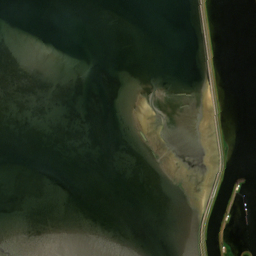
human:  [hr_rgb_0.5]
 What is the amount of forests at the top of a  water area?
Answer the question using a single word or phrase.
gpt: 2

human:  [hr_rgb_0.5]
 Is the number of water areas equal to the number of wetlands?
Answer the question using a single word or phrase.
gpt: no

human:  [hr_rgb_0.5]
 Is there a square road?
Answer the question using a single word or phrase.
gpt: no

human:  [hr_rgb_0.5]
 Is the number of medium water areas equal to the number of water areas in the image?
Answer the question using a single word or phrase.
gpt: no

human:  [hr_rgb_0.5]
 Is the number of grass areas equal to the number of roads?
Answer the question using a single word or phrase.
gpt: no

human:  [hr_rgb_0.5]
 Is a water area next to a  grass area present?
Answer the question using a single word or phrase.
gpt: yes

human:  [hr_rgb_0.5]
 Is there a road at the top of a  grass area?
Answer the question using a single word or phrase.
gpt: yes

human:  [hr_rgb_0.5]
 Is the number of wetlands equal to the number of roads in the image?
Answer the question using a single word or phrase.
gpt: no

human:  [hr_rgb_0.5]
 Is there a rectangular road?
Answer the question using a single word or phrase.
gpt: no

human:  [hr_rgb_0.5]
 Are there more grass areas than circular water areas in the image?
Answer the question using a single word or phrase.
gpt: yes

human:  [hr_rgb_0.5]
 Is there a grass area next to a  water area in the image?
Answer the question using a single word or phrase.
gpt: yes

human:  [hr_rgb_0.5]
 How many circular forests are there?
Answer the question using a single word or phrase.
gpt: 0

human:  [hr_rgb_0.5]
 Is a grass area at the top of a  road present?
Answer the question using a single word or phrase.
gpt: yes

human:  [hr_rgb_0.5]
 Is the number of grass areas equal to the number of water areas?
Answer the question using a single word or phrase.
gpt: no

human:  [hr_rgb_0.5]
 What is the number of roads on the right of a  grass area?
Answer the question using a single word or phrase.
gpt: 4

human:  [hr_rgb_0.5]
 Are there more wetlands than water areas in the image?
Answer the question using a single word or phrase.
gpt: no

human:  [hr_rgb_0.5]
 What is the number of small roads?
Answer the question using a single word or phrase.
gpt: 6

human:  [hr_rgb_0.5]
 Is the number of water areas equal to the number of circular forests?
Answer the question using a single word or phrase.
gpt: no

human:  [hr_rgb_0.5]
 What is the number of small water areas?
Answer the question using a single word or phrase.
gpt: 0

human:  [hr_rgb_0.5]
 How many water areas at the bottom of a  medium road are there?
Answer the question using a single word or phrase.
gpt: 0

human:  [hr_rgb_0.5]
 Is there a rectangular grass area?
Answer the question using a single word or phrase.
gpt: no

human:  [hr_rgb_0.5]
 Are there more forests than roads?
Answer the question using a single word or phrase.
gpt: no

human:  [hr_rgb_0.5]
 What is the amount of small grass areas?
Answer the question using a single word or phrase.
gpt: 0

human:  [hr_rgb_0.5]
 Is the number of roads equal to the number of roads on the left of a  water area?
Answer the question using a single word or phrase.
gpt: yes

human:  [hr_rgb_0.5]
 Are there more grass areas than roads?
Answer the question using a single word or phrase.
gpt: yes

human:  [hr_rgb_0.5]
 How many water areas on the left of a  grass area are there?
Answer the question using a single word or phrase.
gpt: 2

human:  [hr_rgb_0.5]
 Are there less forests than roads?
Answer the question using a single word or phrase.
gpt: yes

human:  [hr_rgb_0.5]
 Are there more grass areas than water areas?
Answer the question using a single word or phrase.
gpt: yes

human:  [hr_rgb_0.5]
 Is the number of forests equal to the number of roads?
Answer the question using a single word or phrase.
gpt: no

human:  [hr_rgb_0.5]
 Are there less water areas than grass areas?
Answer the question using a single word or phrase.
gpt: yes

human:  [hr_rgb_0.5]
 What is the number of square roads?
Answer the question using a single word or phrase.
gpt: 0

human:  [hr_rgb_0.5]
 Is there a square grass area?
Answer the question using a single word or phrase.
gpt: no

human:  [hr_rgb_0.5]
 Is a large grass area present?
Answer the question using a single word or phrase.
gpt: yes

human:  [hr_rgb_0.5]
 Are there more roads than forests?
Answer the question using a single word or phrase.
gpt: yes

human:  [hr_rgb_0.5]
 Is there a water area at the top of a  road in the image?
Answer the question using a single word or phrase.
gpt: yes

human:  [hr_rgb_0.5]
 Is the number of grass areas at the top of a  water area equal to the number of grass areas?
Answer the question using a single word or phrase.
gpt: no

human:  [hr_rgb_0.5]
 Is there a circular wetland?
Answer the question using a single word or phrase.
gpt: no